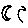
Label: moon